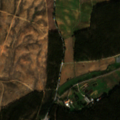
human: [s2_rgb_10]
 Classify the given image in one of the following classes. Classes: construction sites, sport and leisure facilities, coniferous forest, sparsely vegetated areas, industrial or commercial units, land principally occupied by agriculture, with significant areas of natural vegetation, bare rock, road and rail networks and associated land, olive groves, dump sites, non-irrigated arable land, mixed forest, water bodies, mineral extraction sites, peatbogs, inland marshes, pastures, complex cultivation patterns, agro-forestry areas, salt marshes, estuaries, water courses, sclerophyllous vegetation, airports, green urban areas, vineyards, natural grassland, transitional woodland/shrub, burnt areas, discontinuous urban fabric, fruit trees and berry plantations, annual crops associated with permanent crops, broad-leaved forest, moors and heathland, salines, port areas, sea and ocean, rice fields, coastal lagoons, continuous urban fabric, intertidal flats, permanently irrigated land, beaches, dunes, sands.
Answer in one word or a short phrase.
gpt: vineyards, complex cultivation patterns, broad-leaved forest, transitional woodland/shrub